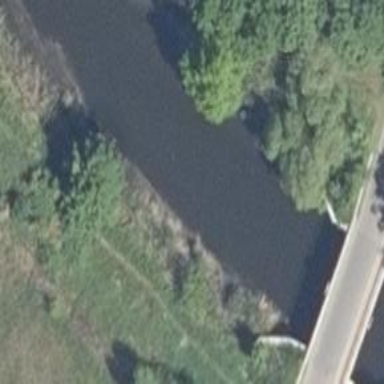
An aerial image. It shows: Canal.